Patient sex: M
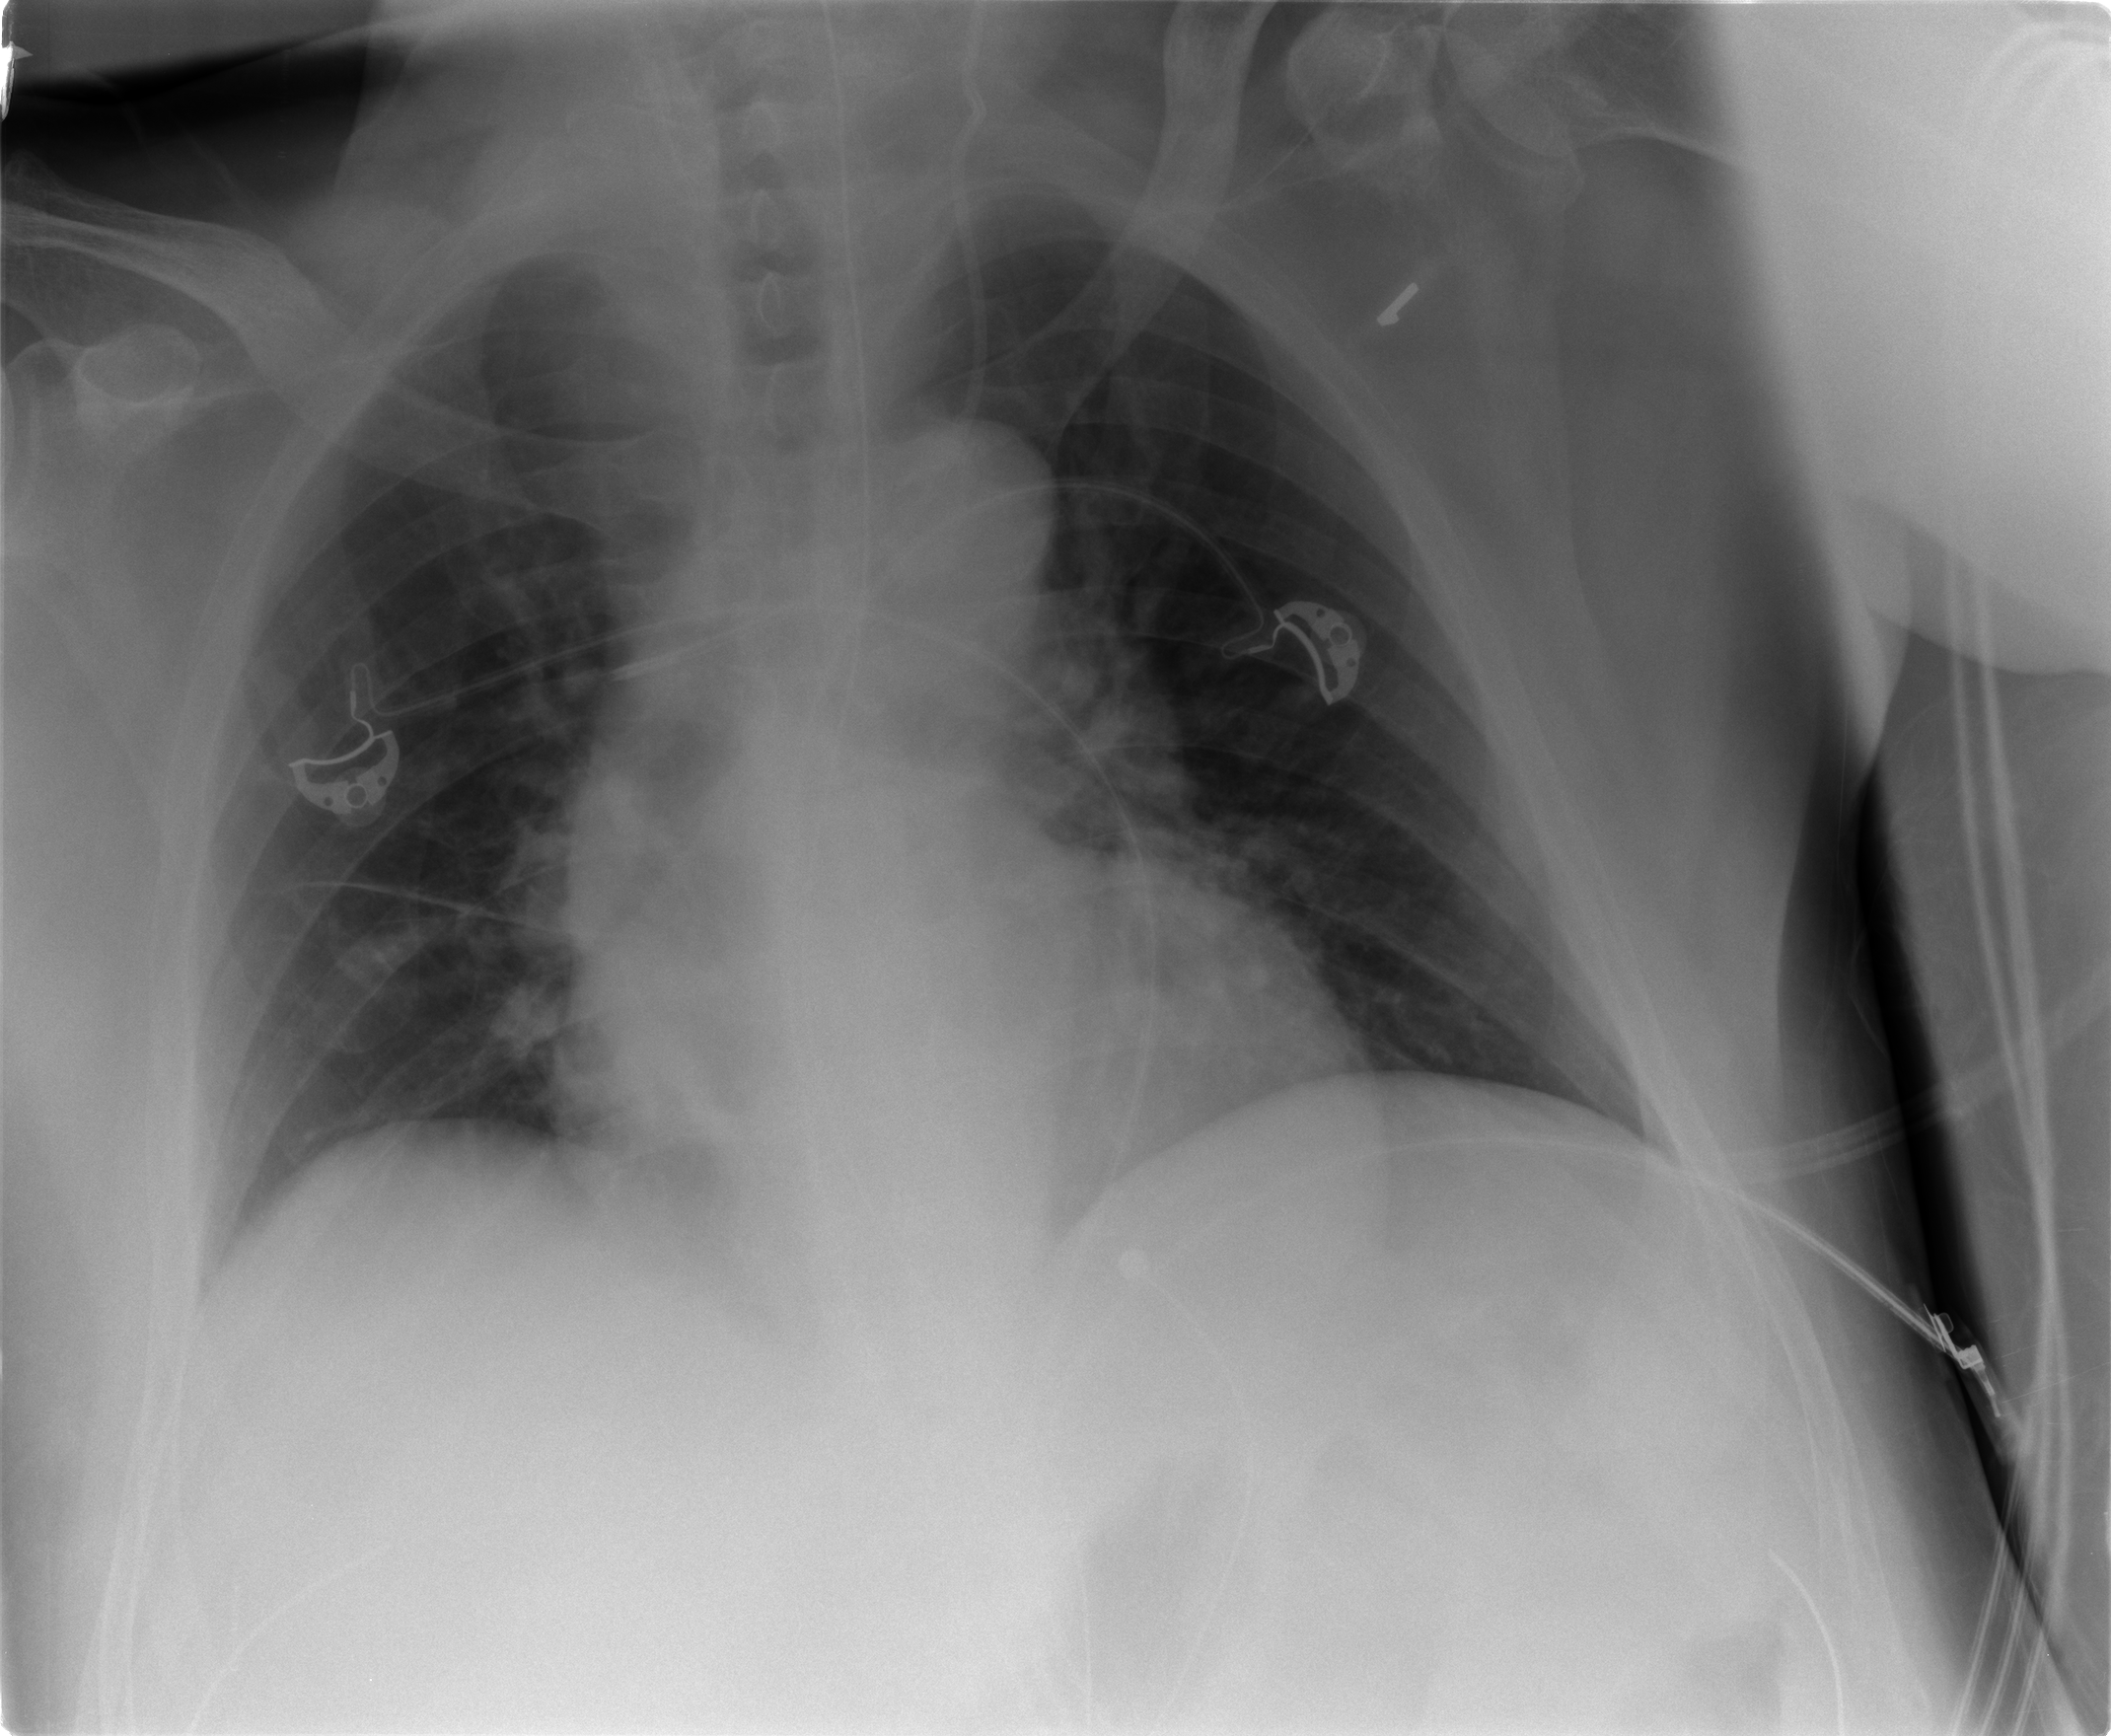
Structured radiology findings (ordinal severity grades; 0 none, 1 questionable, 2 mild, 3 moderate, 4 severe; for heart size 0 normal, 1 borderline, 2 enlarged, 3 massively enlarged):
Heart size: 0
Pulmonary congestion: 0
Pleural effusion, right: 0
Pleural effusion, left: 0
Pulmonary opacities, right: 0
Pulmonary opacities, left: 0
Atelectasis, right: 2
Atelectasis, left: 2